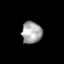
Tissue: skin
Cell type: T cells
Senescence score: 0.698
Nuclear area (px): 437
Mean DAPI intensity: 164.927